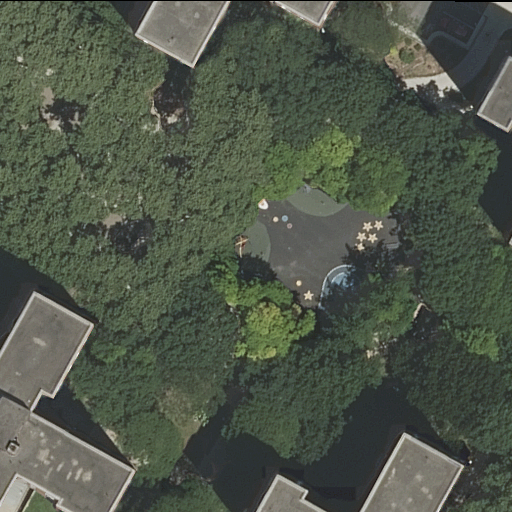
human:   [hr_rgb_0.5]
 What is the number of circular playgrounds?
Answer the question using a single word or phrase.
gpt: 0

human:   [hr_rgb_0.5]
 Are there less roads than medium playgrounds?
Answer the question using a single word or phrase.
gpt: no

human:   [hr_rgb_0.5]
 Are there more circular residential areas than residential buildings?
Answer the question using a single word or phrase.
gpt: no

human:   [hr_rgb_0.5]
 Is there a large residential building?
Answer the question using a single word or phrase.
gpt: yes

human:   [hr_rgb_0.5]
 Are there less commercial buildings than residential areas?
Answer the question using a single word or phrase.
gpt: yes

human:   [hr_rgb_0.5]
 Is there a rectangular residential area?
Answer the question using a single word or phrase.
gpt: yes

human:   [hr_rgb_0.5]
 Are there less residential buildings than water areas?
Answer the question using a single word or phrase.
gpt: no

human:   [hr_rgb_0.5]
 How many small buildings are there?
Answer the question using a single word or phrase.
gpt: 0

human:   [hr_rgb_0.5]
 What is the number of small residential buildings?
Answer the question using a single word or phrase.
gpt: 0

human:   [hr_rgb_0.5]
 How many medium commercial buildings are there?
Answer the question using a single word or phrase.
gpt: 0

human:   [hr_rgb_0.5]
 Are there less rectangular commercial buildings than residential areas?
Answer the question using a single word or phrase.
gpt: yes

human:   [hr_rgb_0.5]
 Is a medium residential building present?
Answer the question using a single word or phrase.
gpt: yes

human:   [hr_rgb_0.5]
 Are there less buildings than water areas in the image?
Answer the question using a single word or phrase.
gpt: no

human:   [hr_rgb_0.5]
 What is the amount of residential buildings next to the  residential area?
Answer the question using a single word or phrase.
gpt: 4

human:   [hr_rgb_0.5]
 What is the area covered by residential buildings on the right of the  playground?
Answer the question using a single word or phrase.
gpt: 0m2

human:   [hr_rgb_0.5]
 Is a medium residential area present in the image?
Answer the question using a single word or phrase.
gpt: no

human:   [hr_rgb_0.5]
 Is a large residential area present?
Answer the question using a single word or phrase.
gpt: yes

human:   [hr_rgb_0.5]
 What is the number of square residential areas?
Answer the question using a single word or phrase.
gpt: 0

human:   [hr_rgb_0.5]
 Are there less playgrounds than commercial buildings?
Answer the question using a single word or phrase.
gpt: no

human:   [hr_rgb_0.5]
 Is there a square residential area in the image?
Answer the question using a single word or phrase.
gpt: no

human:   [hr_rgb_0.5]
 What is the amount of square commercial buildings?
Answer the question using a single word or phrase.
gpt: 0

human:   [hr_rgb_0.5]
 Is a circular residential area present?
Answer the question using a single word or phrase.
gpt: no

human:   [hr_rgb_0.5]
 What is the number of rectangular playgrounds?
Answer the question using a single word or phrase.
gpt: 0

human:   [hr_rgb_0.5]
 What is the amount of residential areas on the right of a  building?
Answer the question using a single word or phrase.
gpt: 1

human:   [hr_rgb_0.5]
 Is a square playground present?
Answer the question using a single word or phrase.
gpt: no

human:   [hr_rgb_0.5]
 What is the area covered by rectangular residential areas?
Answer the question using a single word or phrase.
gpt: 6662m2

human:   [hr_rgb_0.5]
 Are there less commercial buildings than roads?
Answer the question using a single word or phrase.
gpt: no

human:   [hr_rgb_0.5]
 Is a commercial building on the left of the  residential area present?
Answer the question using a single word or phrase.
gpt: no

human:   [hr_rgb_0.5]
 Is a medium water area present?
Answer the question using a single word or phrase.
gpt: no

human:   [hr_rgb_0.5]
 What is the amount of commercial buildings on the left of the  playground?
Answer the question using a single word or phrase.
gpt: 0

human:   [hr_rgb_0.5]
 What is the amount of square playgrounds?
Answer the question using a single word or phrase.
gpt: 0

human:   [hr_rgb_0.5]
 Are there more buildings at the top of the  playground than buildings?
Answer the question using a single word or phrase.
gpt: no

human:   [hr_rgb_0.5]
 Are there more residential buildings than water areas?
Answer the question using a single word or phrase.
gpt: yes

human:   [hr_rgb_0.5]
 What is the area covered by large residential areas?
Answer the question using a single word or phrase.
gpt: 6662m2

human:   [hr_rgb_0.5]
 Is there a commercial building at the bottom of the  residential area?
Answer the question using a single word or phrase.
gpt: no

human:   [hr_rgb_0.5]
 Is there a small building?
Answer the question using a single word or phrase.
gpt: no